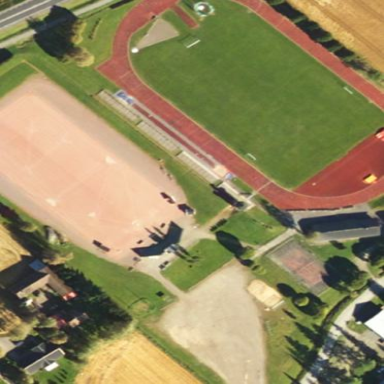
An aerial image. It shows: Recreation ground.